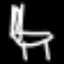
Label: chair